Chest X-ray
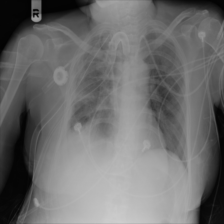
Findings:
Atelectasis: negative
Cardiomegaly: negative
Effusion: negative
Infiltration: negative
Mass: negative
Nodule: negative
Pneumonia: negative
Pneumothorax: negative
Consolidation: negative
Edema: negative
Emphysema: negative
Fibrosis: negative
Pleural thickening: negative
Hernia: negative